Field crop: maize
Growth stage: 1
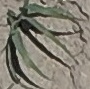
Species: sorghum